Interaction volume radius: 5 \u00c5
Interaction volume height: 15 \u00c5
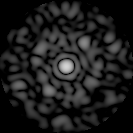
Disorder parameter: 0.8281